Question: Straight to the question...I have files such as word documents with extension'(.doc)' and its respective sample files starting with '(.sample)'
Now I would like to load only the word documents..
I found the way as shown below to load the files but this loads all the files
Can anyone say me how do I filter these files while loading them ?
This is what I'm trying to do:
'''
Dim files = Array.FindAll(Directory.GetFiles(mydir), Function(x) (Not x.StartsWith(".sample")))
'''
This is my directory consists of files as said above:

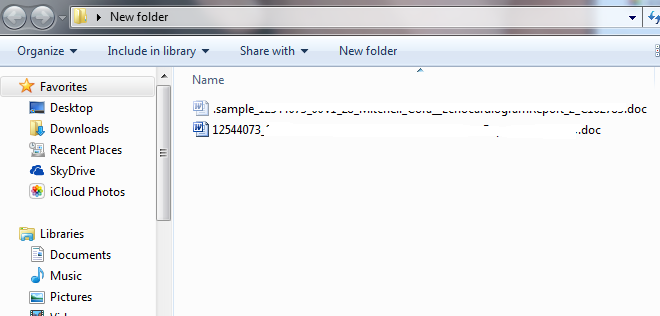
Answer: The GetFiles method returns filenames with the path that you specified .
So if your files are in a folder 'C:\working\', your 'mydir' variable will contain '"C:\working"' and all of the results of GetFiles will be something like
'''
"C:\working\.sample_filename.doc"
"C:\workingS797.doc"
'''
So your 'x.StartsWith' is always going to return false, because x always starts with 'C:\'
Try this:
'''
Dim files = Array.FindAll(Directory.GetFiles(mydir), Function(x) (Not x.StartsWith(mydir & ".sample")))
'''
Note this assumes that your 'mydir' variable ends with a '\' character. If not, add it in in the concatenation within the function.